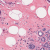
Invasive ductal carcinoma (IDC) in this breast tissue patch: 0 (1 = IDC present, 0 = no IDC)